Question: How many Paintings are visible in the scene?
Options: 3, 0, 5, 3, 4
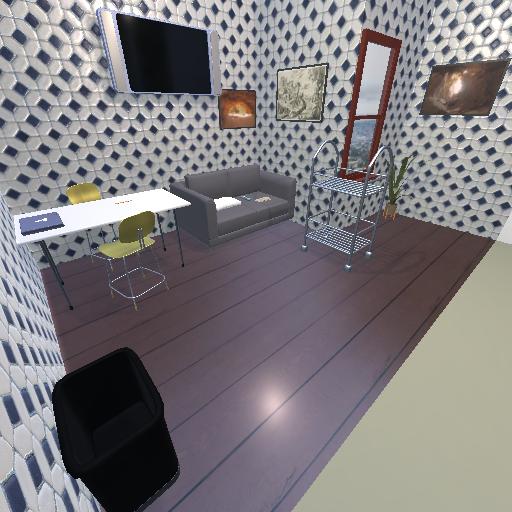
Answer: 3